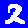
Digit: 2